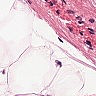
Metastatic tissue present: no